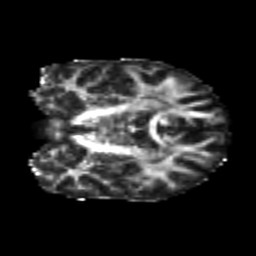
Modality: FA
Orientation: coronal
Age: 22
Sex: male
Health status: healthy
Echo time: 0.074 s